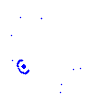
Particle: proton